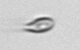
Label: Cryptophyta